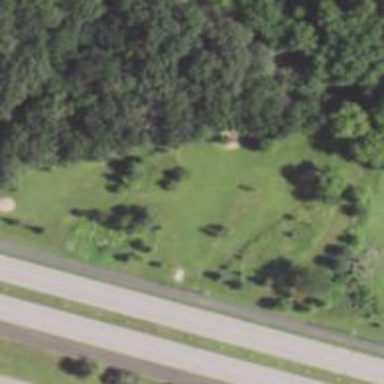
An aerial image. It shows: Fairway for disc golf.